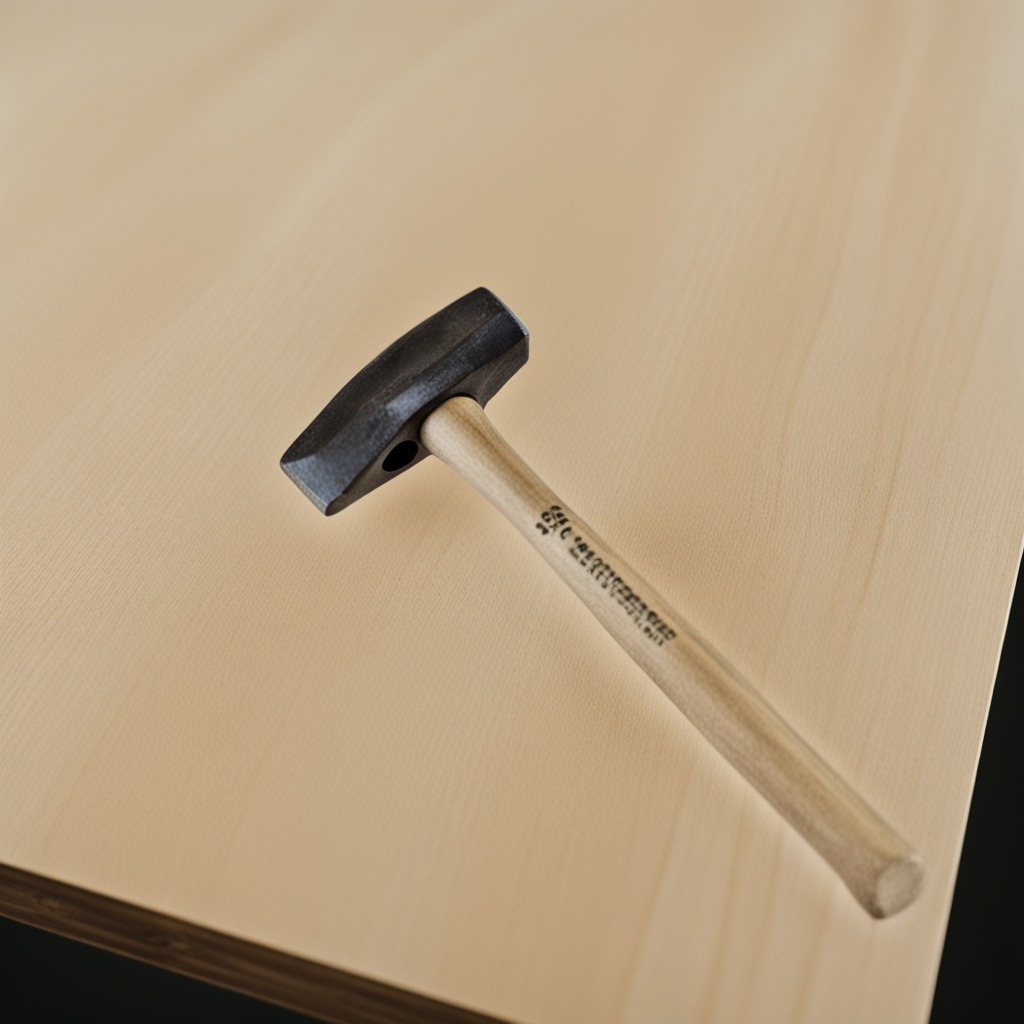
A hammer lies on the plywood surface in a paint workshop lit by afternoon window light.